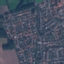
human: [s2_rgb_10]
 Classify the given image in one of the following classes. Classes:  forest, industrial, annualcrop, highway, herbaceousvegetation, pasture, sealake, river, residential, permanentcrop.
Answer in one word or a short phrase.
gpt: Residential